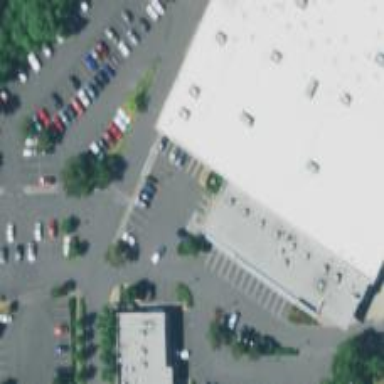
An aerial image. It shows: Parking space is available.